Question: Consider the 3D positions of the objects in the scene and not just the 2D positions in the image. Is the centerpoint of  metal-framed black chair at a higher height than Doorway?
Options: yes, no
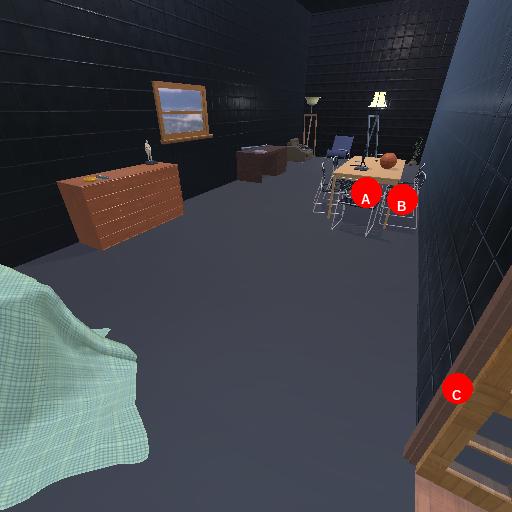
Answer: yes